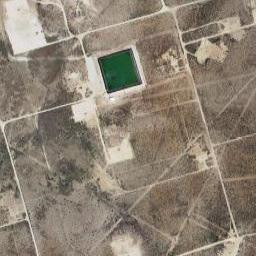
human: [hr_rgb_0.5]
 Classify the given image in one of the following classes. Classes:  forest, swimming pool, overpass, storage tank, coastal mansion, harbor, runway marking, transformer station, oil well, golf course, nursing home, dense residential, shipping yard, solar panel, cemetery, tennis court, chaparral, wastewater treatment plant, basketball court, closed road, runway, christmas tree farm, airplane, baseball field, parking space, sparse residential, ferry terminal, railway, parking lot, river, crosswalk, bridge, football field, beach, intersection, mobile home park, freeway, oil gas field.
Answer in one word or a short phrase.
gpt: oil gas field